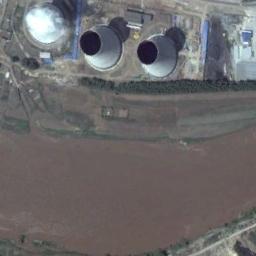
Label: thermal_power_station